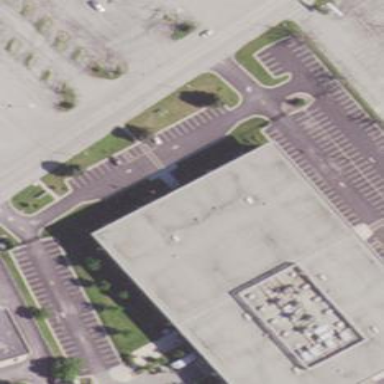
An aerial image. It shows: Building.